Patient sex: F
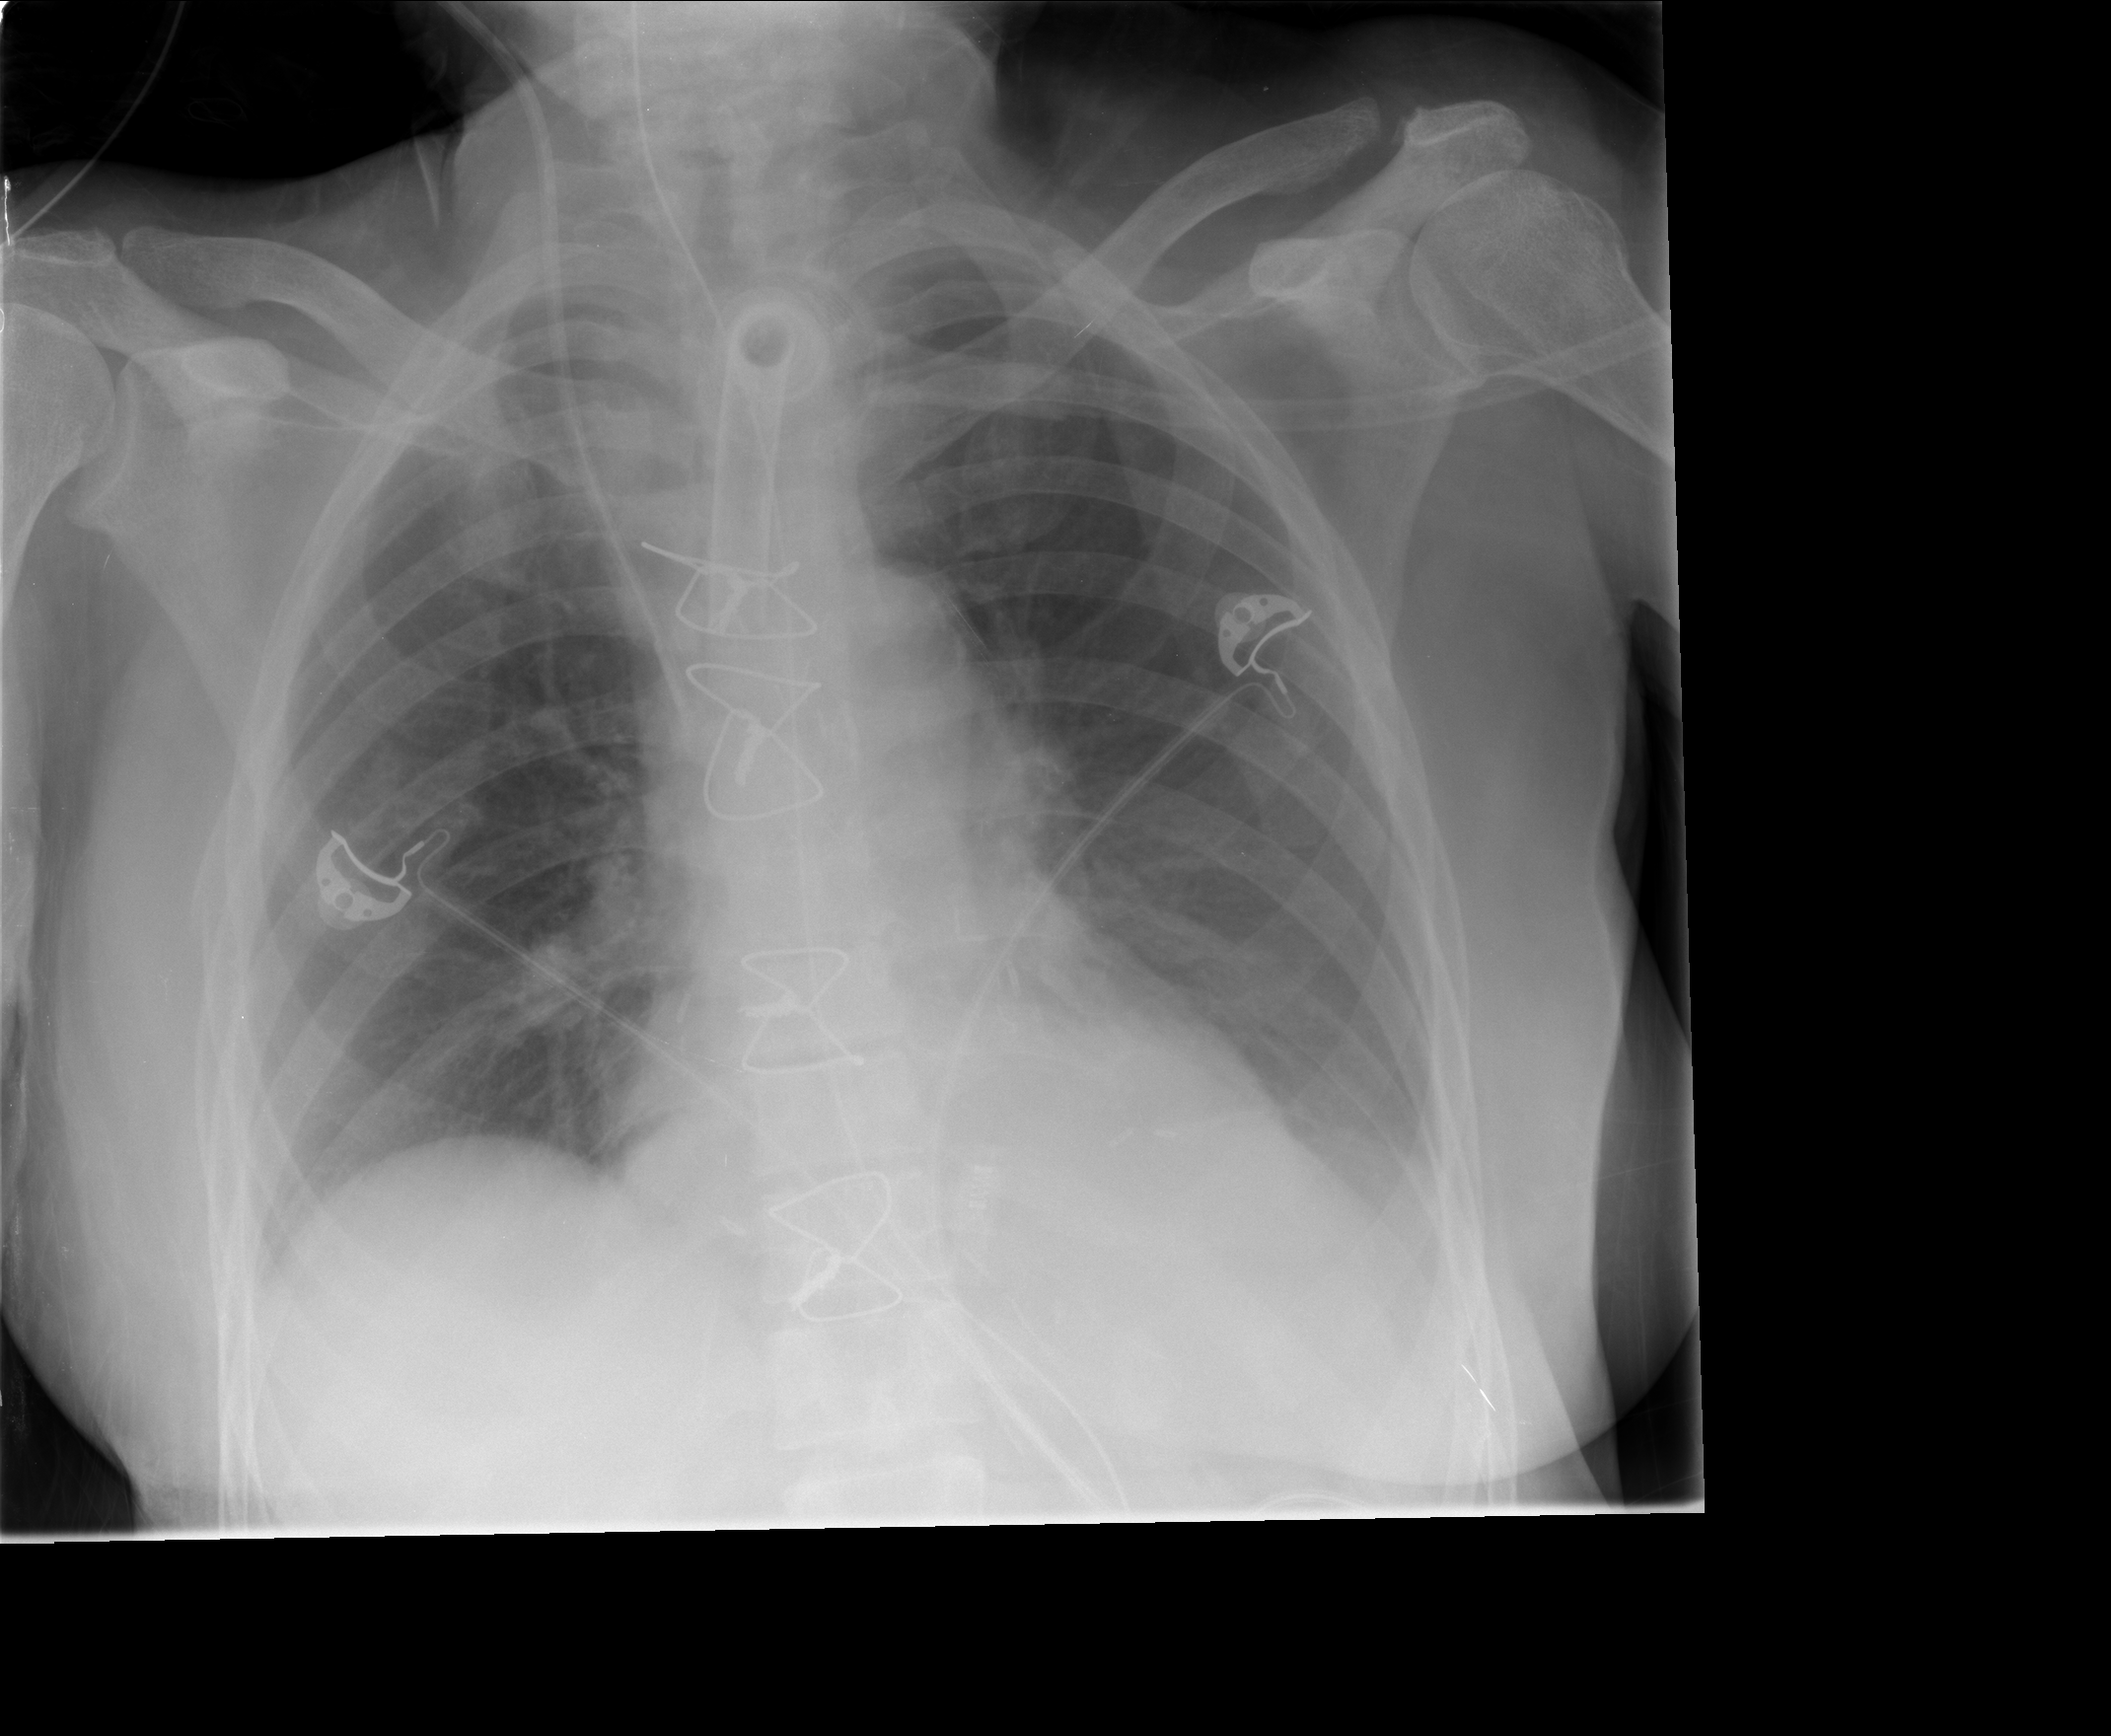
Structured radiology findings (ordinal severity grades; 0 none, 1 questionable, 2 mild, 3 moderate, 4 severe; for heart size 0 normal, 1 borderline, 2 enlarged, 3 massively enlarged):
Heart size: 0
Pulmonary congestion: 0
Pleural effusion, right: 2
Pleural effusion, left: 2
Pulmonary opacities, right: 0
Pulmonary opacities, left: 2
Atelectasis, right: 0
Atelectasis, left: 2